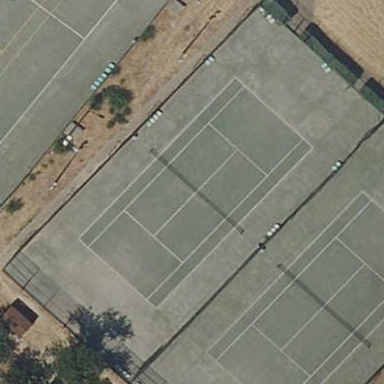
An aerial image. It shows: Tennis court on pitch designated for leisure land.